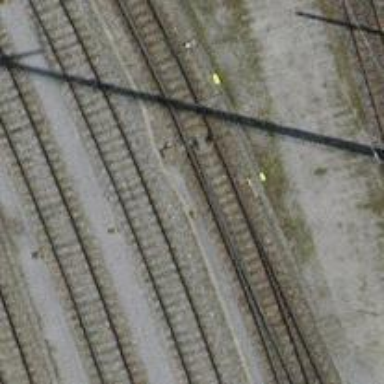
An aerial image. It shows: Railway switch.